Question: I have a .NET class library that is intended for use with both 32-bit and 64-bit clients, some of which are .NET projects and some of which are C++ MFC projects. I can get the library to work with the 32-bit clients, but the 64-bit clients get a "Class not registered" exception. Poking around the registry, it looks like only the win32 key is being set (HKEY_CLASSES_ROOT\Wow6432Node\TypeLib{GUID}.0\win32).
Some notes on a few of my settings:
- - - - - '#import "MyLibrary.tlb"'-
In an effort to resolve this, I have tried several things based on some research and investigation.
First, I tried setting the Platform target to "Any CPU". In this case, both the win32 and win64 keys are set in the registry, and the 64-bit client can talk to the COM server. However, when I do this, I get the error "An attempt was made to load a program with the incorrect format." This is due to the 32-bit unmanaged DLL, which requires that I build the project with x86.
To work around this, I could potentially get a hold of the 64-bit build of the unmanaged DLL. However, we have purchased this DLL from a third party, and for whatever reason, they charge a large, additional fee for the 64-bit build of the DLL. On top of the explicit cost, I would also have to <URL> and call according to whether it's 32-bit or 64-bit, which would triple the number of methods in my wrapper class. Thus, while this is a possible solution, it's far from desirable, and from what I understand about COM, this shouldn't be necessary.
The most common solution I find online for this is to use regsvr32.exe to manually register an application for both 32-bit and 64-bit interop. However, I need the TLB file for interoperability with my MFC clients, and <URL>.
To get the TLB file and hopefully register for both 32-bit and 64-bit interop, I have also tried using regasm.exe to register the assembly manually. I used the following command to do this.
'"%WINDIR%\Microsoft.NET\Framework644.0.30319
egasm.exe" "D:\Path\To\MyLibrary.dll" /tlb /nologo'
However, this registers the 64-bit COM server and the win32 COM registry key is missing. Now my 32-bit client can't find the COM server and says "Class not registered." Furthermore, for the 64-bit client, I get the same error that I saw when I selected "Any CPU": "An attempt was made to load a program with an incorrect format."
---
How do I register a 32-bit COM server for use with both 32-bit and 64-bit client applications? (Noting that I need the TLB file, and that the server needs to load an unmanaged, 32-bit DLL.)
---
I think I should clarify the architecture here. Here's a diagram that demonstrates how I want these components to function.

As you can see, I need 64-bit code to interact with 32-bit code by means of a COM server, which, as @MC-ND notes, is supposed to work. How should I configure my COM server to support this?
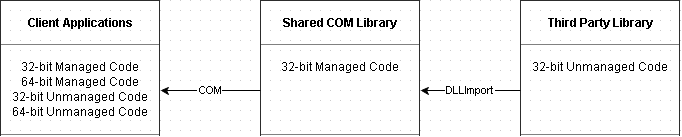
Answer: From <URL>
> On 64-bit Windows, a 64-bit process cannot load a 32-bit dynamic-link
library (DLL). Additionally, a 32-bit process cannot load a 64-bit DLL
Your best option seems to compile your component as a 32bit out of process COM server.